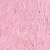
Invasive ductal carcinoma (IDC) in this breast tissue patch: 0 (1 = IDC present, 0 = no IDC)